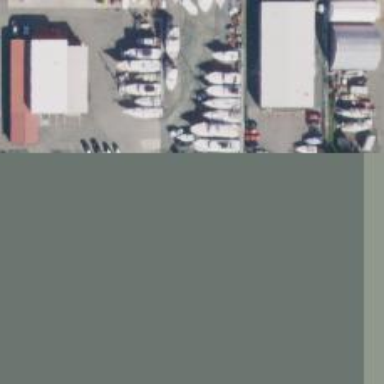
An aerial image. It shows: Boatyard located near waterway.